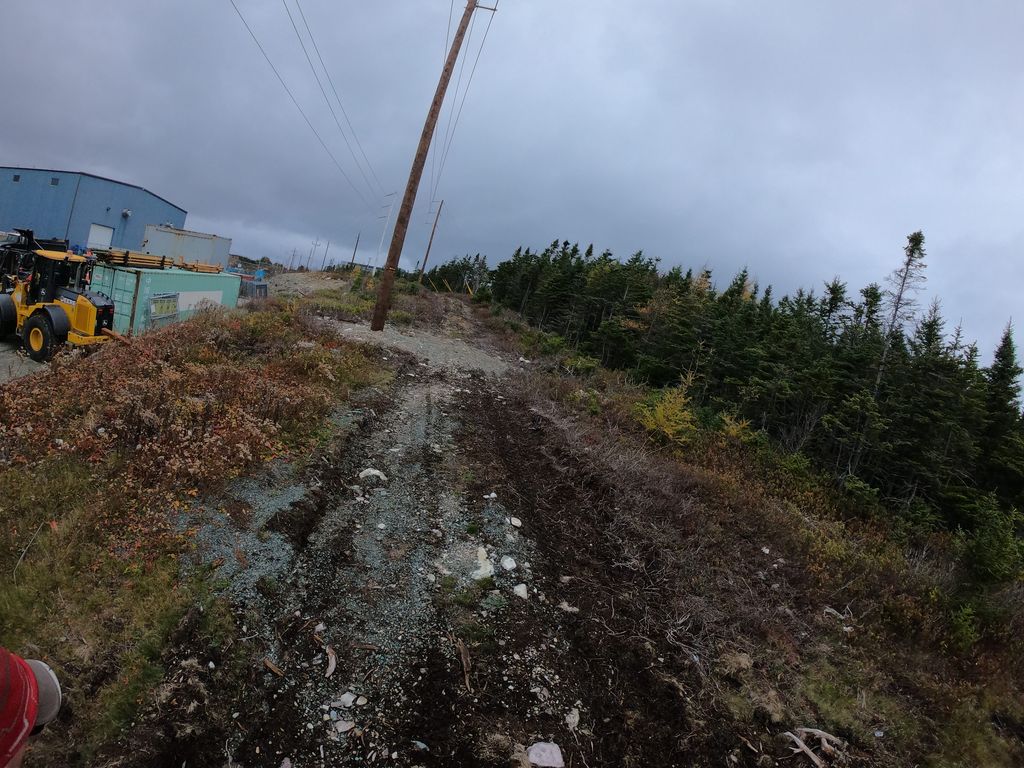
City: st_johns